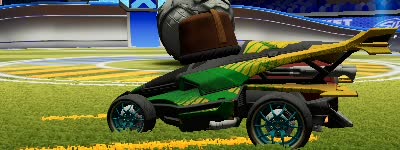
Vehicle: aftershock